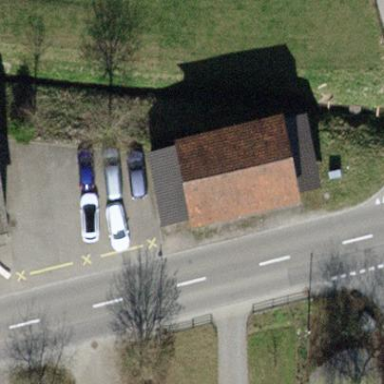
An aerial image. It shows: Shed building.